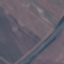
Land use / land cover class: Highway